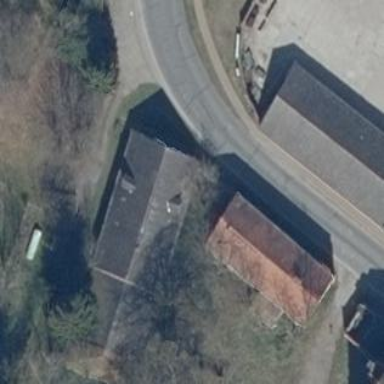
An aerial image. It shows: Kindergarten building.